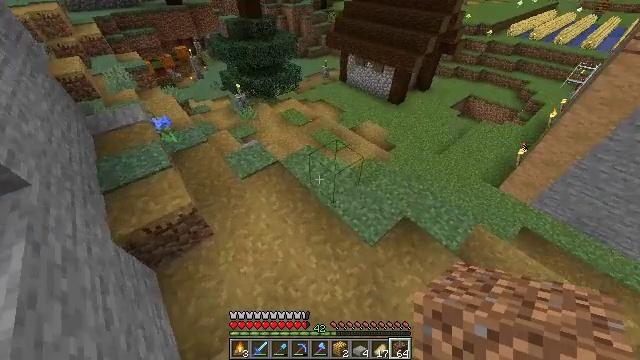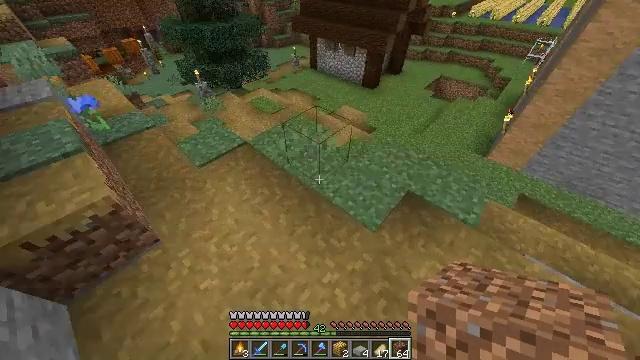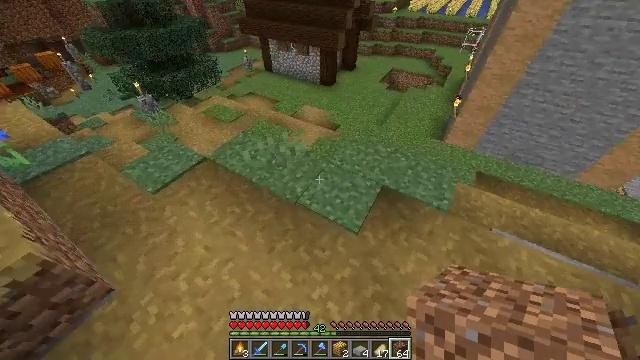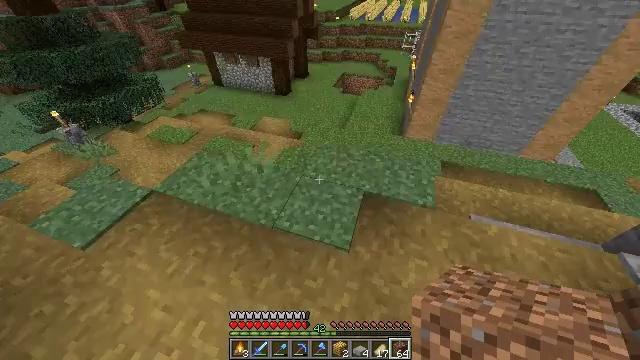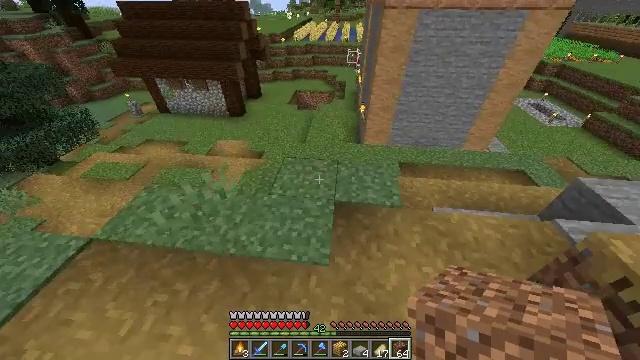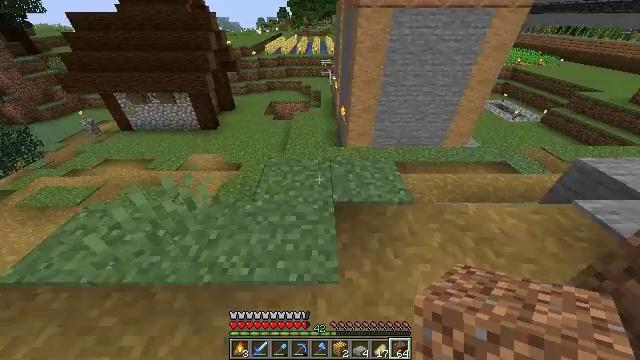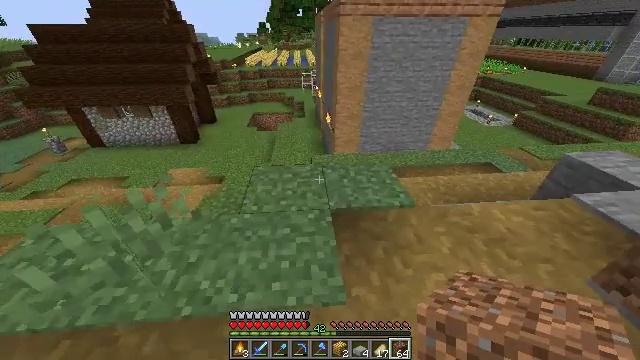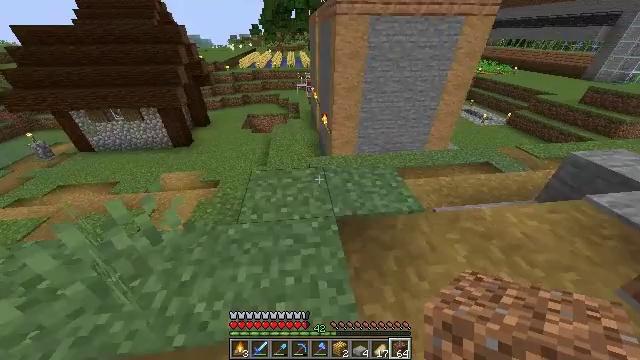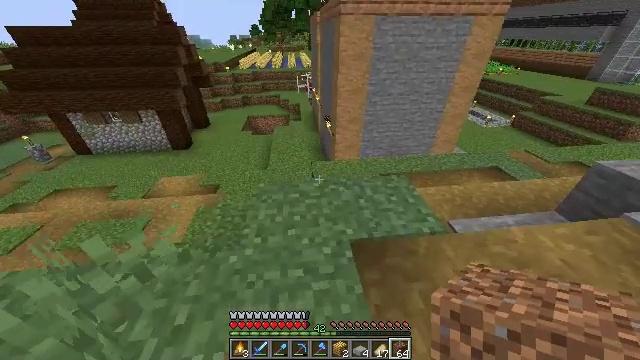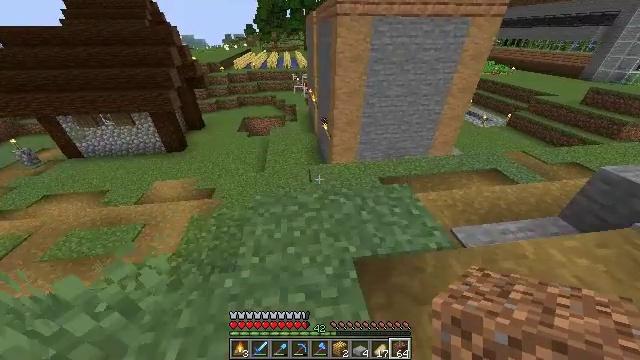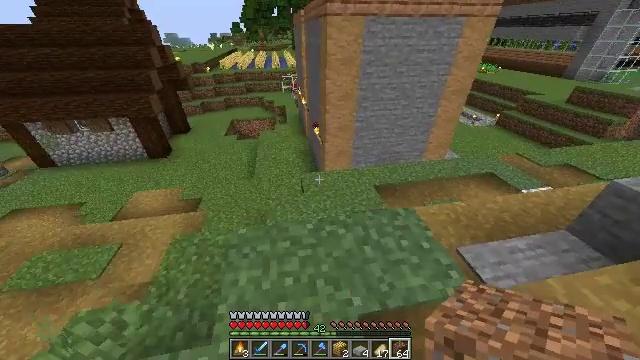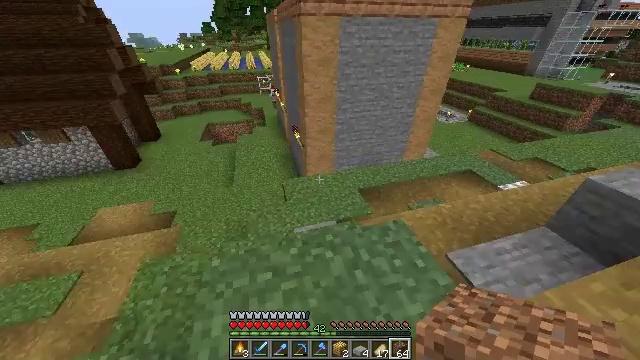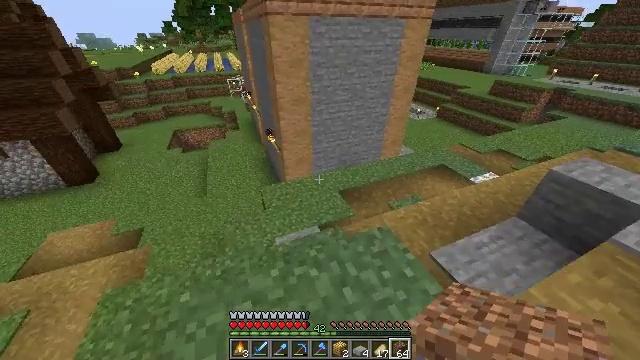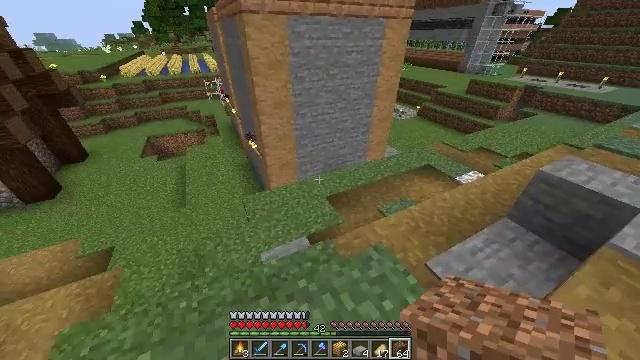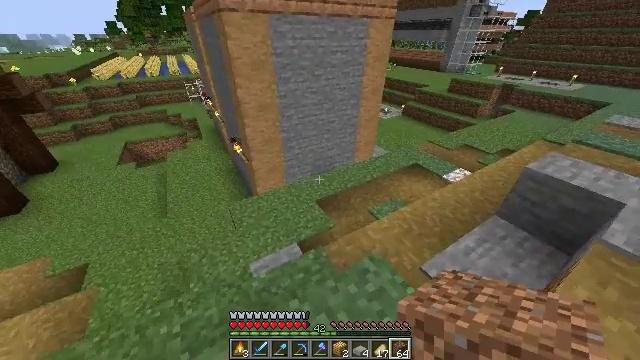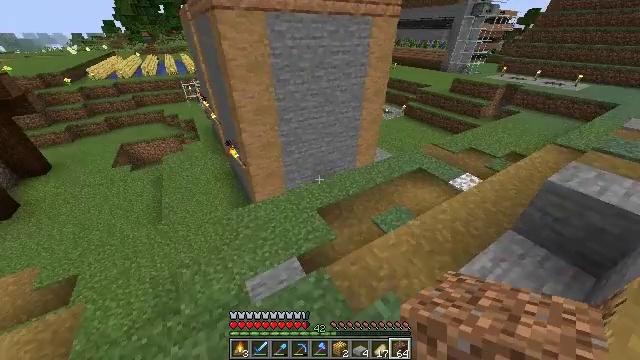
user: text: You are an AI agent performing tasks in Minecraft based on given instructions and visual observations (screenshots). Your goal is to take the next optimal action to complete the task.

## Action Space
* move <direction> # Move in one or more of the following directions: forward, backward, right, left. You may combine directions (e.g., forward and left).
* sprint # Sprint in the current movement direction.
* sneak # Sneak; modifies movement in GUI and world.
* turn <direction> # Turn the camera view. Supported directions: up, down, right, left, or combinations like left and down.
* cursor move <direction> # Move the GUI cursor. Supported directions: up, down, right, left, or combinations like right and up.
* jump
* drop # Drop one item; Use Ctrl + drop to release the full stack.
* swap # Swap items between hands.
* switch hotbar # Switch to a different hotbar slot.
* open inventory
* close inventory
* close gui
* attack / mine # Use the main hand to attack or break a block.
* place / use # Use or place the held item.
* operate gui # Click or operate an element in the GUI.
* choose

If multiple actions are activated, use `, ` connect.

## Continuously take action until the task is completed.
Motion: motion action
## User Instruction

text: Remove some dried kelp from the inventory.
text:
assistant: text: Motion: move forward, sprint, turn right
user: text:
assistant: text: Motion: move forward, sprint, turn right
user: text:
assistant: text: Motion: move forward, turn right and up
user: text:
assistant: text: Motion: move forward, turn right and up
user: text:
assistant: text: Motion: move forward, turn right and up
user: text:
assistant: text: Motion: move forward, sprint, turn right and up
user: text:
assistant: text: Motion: move forward, sprint, turn right
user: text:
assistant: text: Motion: move forward, sprint
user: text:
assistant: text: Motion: move forward, turn right
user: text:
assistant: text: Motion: move forward, turn right
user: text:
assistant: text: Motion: move forward, turn right
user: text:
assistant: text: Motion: move forward, sprint, turn right
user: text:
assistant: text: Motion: move forward, sprint, turn right
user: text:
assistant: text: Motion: move forward, sprint, turn right
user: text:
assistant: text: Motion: move forward, sprint
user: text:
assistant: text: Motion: move forward
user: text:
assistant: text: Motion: move forward, turn left
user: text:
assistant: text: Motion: move forward, sprint, turn left
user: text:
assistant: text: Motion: move forward, sprint, turn left
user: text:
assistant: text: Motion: move forward, sprint, turn left
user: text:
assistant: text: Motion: move forward, sprint, turn left
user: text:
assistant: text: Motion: move forward, turn left
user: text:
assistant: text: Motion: move forward
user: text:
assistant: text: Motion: move forward, sprint
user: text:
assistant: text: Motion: move forward, sprint
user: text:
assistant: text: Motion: move forward, sprint
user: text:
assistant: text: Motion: move forward, sprint, turn up
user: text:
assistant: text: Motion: move forward, turn right and up
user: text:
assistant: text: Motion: move forward, turn right and up
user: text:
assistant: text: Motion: move forward, sprint, turn up